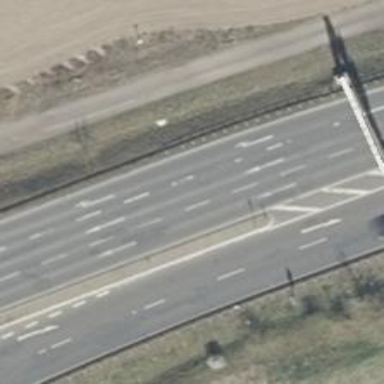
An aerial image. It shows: Secondary motorway with asphalt surface.